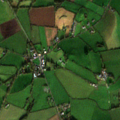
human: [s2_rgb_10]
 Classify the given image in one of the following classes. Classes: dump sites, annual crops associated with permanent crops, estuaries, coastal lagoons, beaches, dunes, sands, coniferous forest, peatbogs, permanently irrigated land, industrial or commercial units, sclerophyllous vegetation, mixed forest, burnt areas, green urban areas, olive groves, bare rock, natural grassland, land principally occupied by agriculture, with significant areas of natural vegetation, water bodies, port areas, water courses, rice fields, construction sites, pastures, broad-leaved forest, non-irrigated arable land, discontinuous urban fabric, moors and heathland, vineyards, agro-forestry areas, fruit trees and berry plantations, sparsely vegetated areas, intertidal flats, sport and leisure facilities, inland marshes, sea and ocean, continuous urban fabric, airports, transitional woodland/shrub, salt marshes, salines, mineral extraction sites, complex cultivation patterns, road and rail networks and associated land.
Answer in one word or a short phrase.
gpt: non-irrigated arable land, pastures, complex cultivation patterns, transitional woodland/shrub